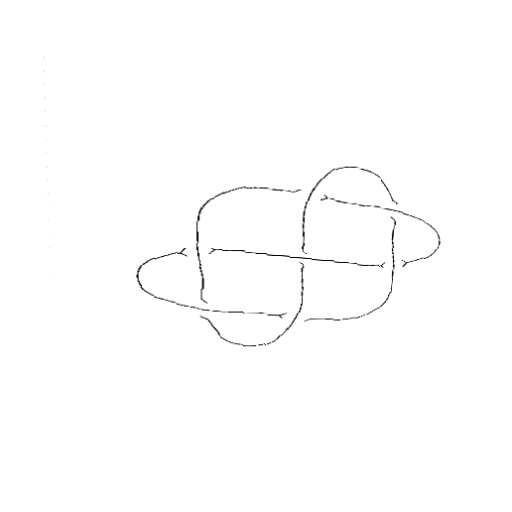
Crossing number: 7